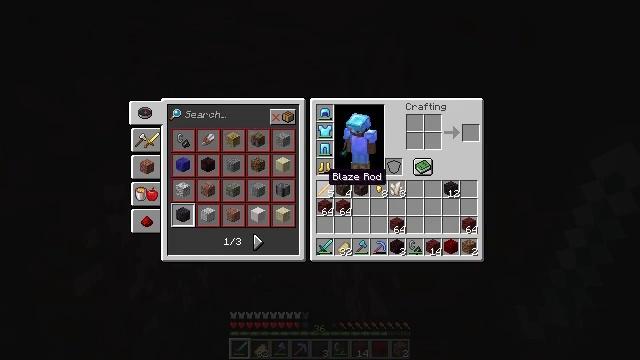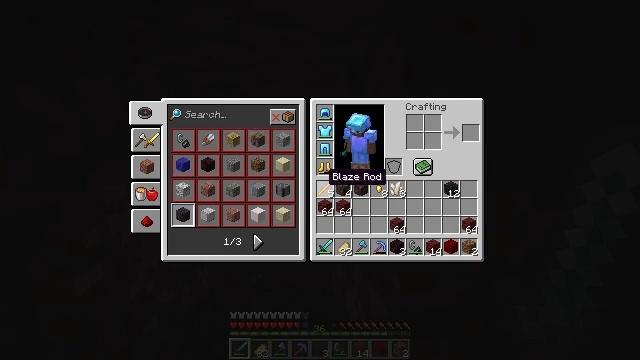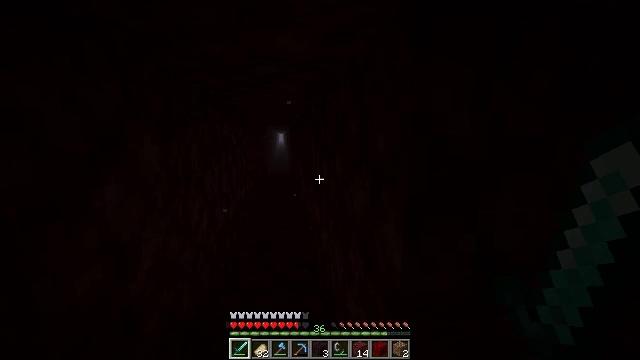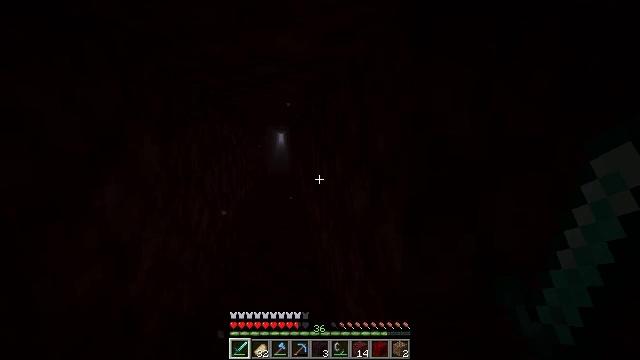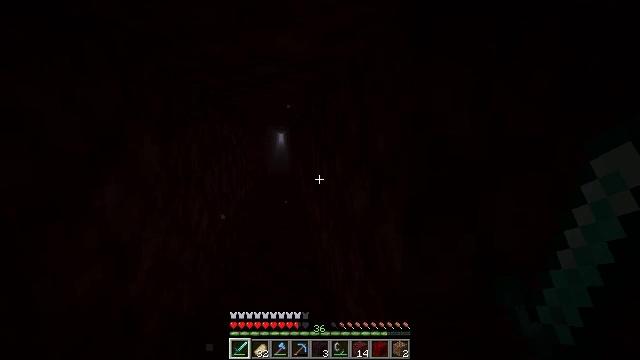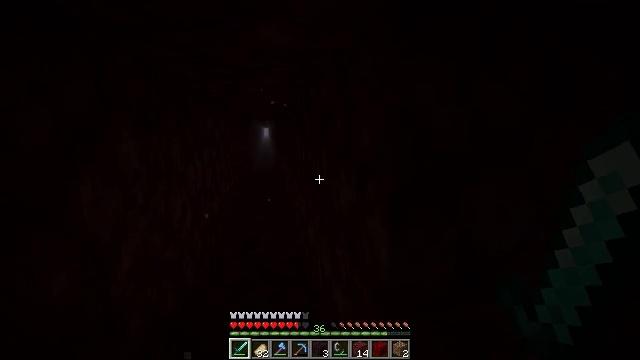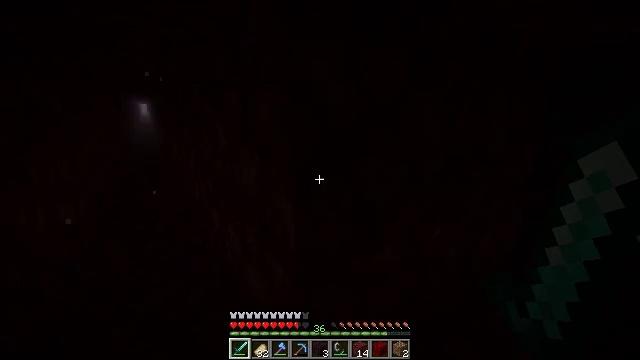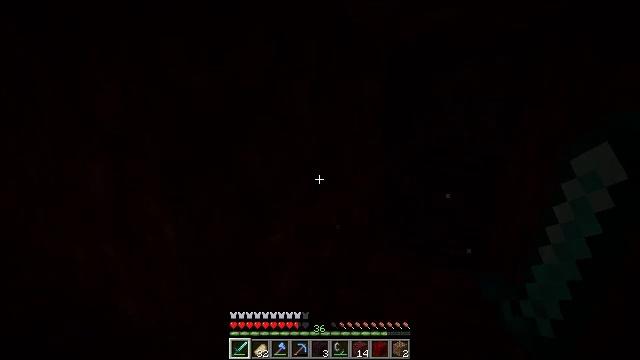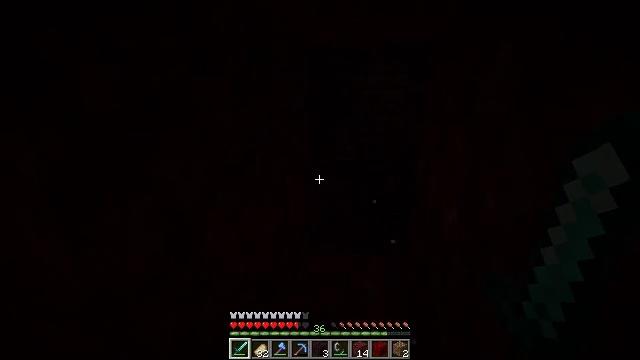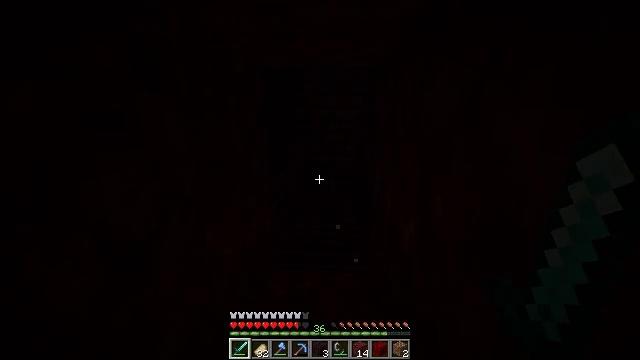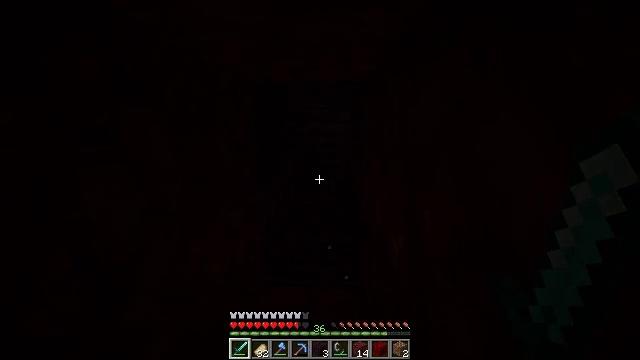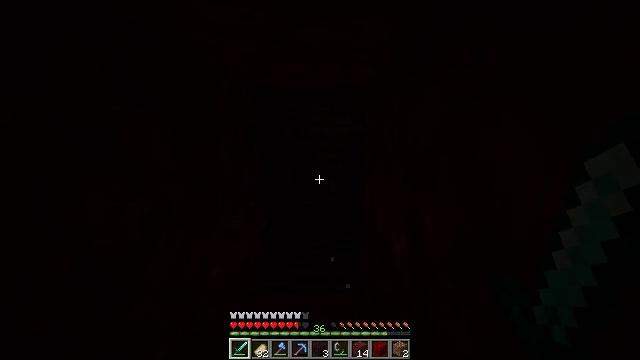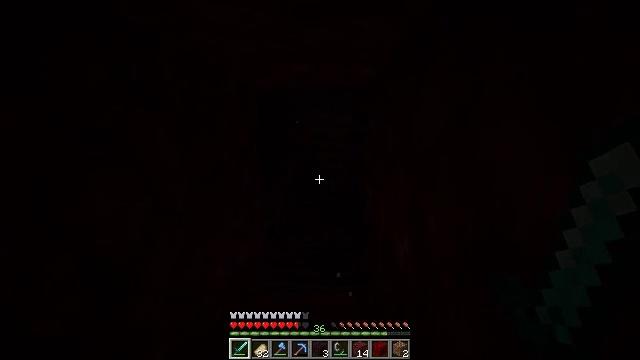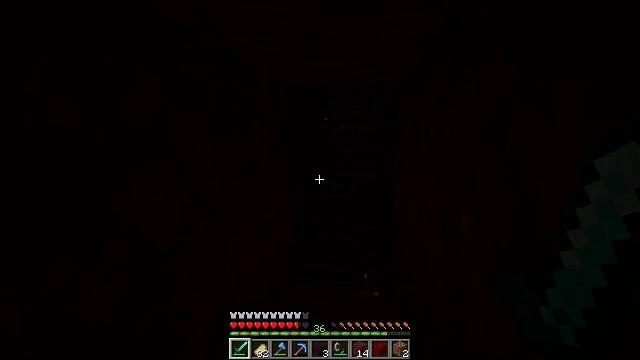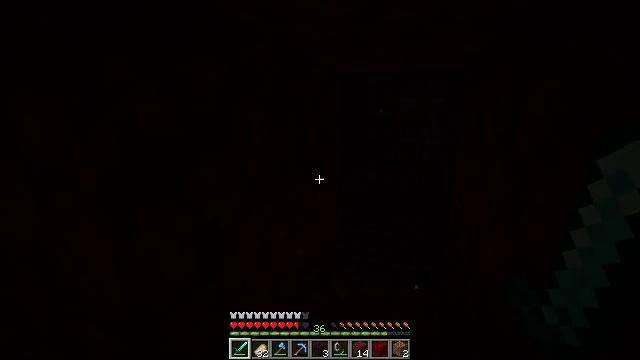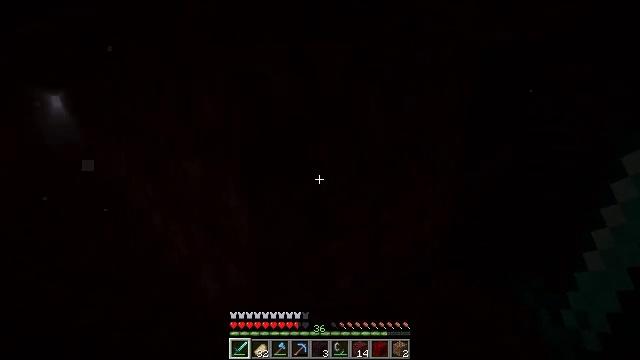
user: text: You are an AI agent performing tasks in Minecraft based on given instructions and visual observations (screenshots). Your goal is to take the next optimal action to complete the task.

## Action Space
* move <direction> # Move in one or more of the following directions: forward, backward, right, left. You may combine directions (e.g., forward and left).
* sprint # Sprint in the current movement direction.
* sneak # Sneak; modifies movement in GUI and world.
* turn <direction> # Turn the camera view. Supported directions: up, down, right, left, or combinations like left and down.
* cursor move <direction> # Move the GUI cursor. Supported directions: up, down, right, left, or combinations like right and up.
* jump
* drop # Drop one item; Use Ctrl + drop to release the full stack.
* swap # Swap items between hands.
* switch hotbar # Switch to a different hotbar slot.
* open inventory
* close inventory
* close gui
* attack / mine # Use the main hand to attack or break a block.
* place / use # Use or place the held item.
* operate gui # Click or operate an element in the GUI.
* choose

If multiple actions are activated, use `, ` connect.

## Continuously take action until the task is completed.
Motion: motion action
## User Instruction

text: Combine blaze rod and cobblestones to craft a brewing stand.
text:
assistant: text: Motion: no_op
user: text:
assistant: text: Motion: no_op
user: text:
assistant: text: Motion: close gui
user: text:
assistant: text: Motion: no_op
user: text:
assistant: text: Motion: turn right and down
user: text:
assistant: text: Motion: turn right and down
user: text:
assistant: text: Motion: turn right and down
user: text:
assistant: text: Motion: turn right
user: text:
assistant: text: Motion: turn right and up
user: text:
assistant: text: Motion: turn right and up
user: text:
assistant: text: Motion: no_op
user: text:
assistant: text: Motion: no_op
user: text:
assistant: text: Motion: turn left
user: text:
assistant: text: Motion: turn left and down
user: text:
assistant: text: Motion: turn left and down
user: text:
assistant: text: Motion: turn left
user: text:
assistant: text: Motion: turn left and up
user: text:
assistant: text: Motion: move forward, turn left
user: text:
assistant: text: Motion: move forward, turn left and up
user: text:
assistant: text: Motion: move forward
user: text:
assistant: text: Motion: move forward
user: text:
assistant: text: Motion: move forward, turn right
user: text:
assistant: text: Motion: move forward, turn right
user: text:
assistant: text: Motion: move forward, turn right
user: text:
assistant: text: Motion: move forward, sprint, turn left
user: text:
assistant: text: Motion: move forward, sprint, turn left and up
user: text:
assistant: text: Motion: move forward, sprint, turn left
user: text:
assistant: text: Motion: move forward, turn up
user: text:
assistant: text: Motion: move forward, turn right and up
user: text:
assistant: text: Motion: move forward, sprint, turn right